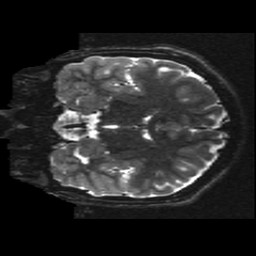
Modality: T2w
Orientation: coronal
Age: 15
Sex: male
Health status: ill
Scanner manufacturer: ge
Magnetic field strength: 3 T
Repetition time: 7.5 s
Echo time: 0.1015 s